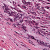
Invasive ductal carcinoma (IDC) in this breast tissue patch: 0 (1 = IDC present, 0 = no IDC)